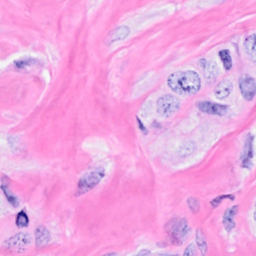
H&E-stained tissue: Breast